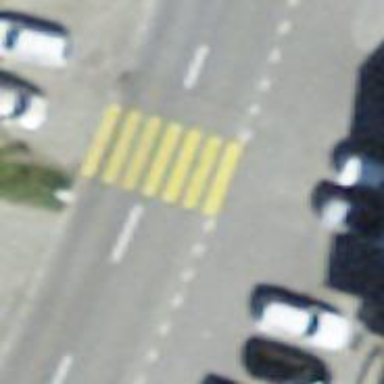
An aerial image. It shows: Marked road crossing.